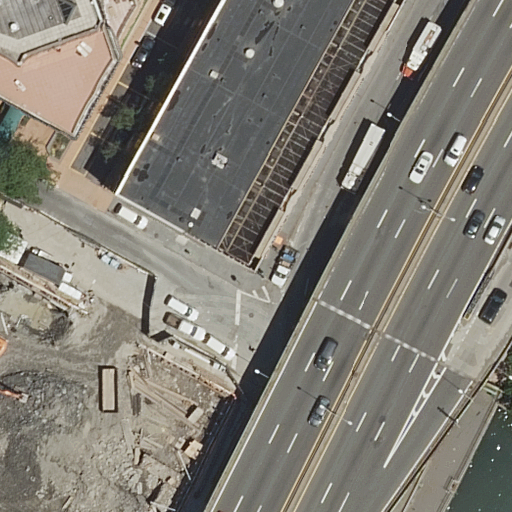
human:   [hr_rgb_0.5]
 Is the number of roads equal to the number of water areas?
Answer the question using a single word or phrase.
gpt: no

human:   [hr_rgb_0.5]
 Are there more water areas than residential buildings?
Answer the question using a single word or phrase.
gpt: no

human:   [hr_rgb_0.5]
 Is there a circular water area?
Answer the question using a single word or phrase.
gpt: no

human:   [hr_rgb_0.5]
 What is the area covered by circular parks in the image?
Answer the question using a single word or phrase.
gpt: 0m2

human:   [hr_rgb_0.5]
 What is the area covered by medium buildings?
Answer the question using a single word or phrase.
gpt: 0m2

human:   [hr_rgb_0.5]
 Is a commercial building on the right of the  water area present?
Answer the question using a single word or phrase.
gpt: no

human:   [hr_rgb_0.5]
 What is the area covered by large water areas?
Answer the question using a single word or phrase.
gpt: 0m2

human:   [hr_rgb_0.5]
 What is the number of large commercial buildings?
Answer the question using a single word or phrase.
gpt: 0

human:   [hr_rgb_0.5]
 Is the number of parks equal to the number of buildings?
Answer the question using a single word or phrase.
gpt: no

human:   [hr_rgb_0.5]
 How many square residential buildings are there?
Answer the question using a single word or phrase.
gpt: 0

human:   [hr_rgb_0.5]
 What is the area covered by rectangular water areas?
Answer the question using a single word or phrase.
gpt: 177m2

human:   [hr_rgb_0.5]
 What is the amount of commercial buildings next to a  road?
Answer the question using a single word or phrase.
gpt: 0

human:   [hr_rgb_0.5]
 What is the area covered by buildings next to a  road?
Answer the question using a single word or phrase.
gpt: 2948m2

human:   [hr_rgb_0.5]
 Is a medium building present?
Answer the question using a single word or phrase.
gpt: no

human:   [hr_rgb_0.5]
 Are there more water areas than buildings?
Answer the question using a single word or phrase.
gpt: no

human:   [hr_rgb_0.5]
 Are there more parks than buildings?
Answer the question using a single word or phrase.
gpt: no

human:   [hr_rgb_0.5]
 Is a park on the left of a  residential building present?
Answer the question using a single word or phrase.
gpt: no

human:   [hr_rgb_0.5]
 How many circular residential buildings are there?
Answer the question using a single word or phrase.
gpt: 0

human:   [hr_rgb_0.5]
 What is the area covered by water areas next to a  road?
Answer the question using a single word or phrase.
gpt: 177m2

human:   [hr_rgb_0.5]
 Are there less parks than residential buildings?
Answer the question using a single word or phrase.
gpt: yes

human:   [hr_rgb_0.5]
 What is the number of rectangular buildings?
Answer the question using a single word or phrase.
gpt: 2

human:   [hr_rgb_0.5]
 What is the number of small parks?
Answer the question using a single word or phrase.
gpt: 1

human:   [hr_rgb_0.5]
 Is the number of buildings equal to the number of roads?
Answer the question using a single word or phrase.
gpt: no

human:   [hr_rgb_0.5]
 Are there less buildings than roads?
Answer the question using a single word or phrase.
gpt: yes

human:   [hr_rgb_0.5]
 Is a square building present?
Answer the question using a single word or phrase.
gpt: no

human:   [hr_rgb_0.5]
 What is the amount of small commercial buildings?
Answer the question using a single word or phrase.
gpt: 0

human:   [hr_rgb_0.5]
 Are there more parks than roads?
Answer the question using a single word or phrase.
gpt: no

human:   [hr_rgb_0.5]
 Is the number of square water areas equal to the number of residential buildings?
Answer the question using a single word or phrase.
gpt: no

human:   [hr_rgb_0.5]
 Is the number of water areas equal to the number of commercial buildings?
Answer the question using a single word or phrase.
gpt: no

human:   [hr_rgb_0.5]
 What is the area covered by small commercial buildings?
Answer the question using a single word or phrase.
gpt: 0m2

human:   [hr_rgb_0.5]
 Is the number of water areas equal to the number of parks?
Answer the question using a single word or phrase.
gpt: yes

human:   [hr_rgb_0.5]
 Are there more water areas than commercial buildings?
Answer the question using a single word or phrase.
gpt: yes

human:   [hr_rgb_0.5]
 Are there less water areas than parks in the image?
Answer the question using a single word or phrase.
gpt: no

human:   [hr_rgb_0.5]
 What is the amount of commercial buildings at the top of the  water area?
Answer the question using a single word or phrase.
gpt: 0

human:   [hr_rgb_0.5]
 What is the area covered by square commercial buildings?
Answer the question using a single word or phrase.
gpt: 0m2

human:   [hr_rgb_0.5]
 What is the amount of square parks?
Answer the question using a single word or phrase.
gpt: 0